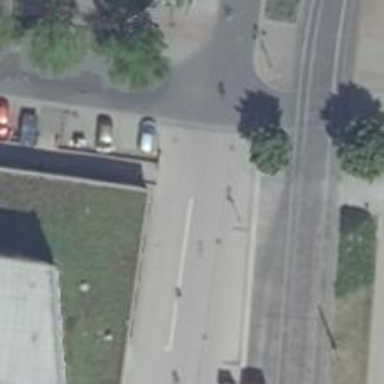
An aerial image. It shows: Pedestrian road.